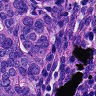
Metastatic tissue present: yes